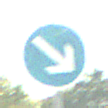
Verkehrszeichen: VorgeschriebeneVorbeifahrtRechts
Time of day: MorningAfternoon
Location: Outdoor (RoadRail)
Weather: PartlyCloudy
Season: NotSpecified
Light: Natural